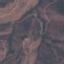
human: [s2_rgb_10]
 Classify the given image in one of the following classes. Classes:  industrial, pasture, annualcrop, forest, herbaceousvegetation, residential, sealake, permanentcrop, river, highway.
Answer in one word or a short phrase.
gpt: HerbaceousVegetation